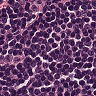
Metastatic tissue present: no